Field crop: maize
Growth stage: 2
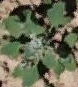
Species: chenopodium